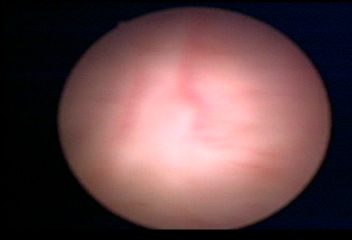
Modality: WLC
Class: Normal mucosa
Bladder cancer association: No